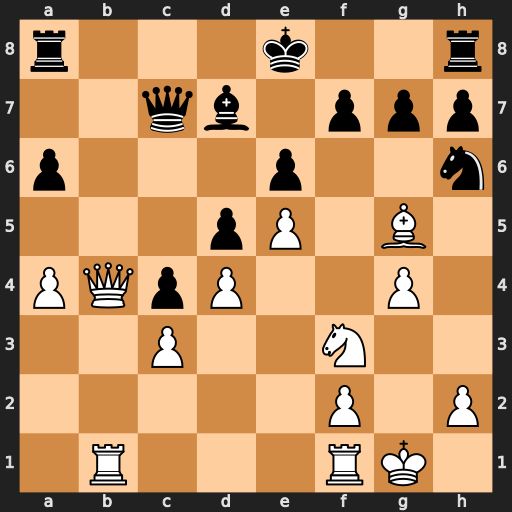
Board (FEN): r3k2r/2qb1ppp/p3p2n/3pP1B1/PQpP2P1/2P2N2/5P1P/1R3RK1
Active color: w
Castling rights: kq
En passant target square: -
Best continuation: Qe7#